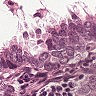
Metastatic tissue present: yes